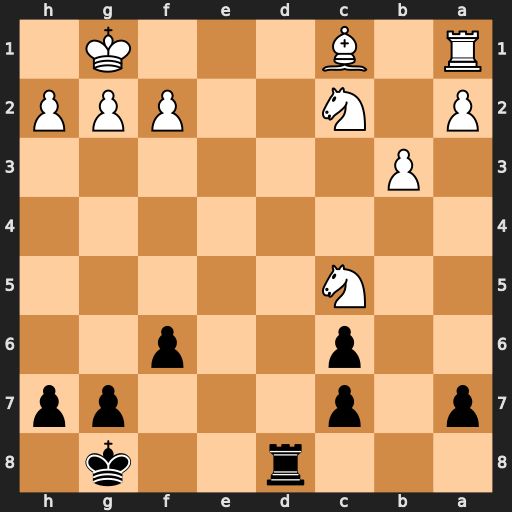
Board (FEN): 3r2k1/p1p3pp/2p2p2/2N5/8/1P6/P1N2PPP/R1B3K1
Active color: b
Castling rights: -
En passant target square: -
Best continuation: Rd1+ Ne1 Rxe1#